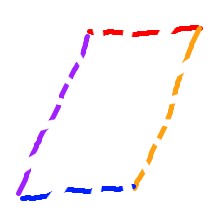
Shape: parallelogram